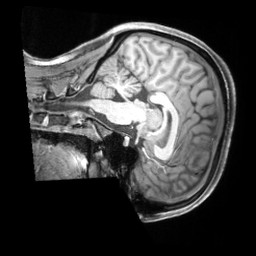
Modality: T1w
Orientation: sagittal
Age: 20
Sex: female
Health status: ill
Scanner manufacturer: siemens
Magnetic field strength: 3 T
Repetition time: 2.2 s
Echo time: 0.00218 s